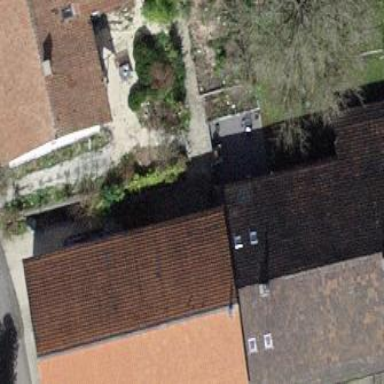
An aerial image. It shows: Gabled roof adorns the apartments building.